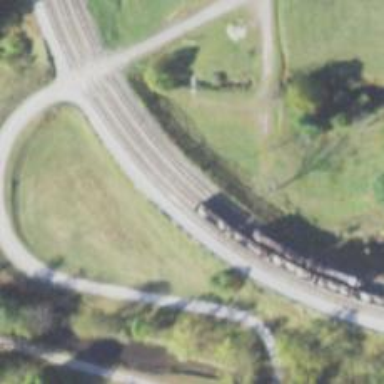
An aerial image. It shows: Railway yard used for servicing trains.